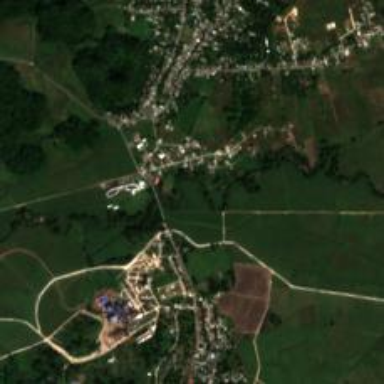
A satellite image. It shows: Village.